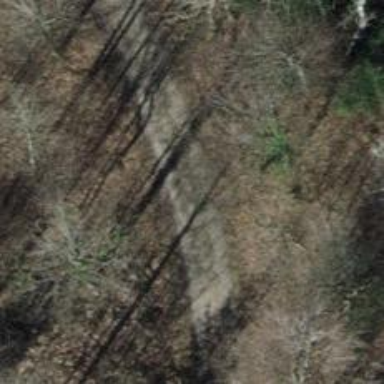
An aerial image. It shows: Gravel track.